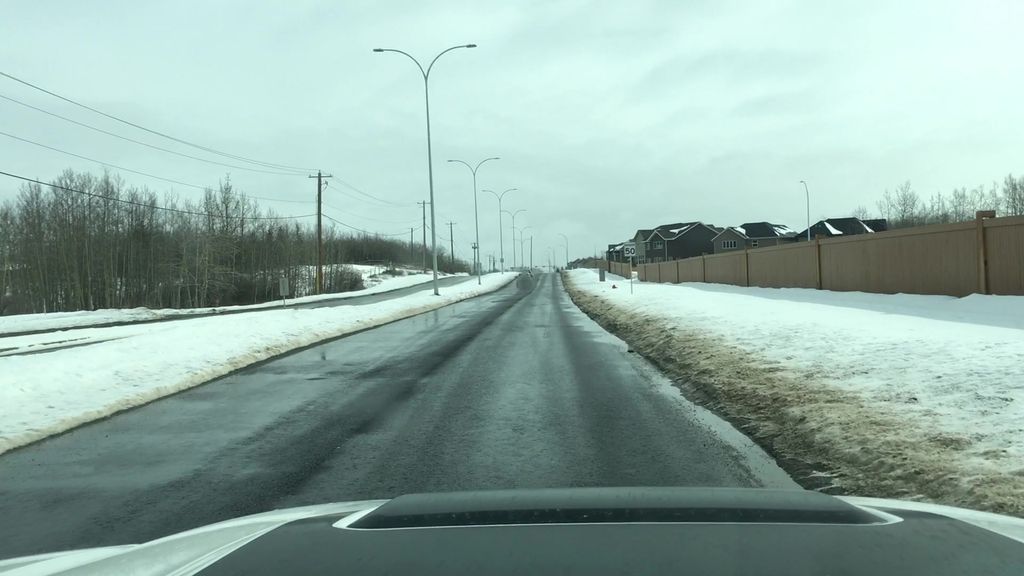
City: calgary